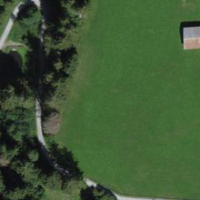
EUNIS habitat code: 24
Species observed at this site:
Sorbus aucuparia